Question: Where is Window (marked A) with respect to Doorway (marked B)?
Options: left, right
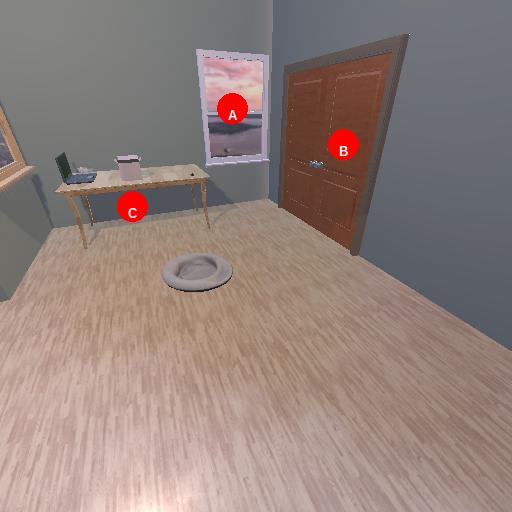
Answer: left